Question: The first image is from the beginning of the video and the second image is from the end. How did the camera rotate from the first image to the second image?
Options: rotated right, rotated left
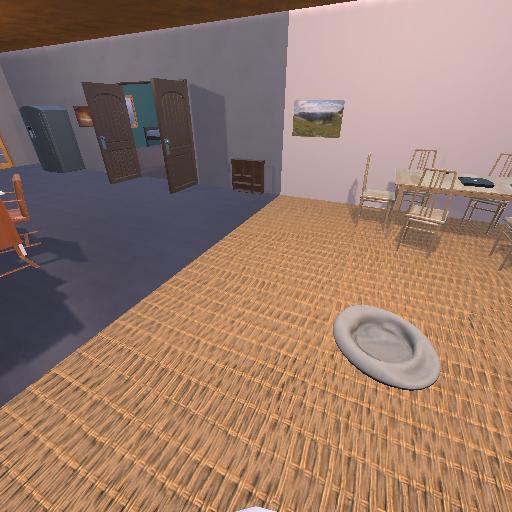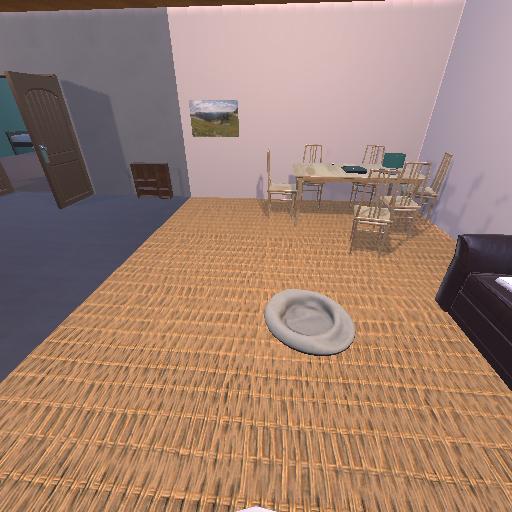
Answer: rotated right